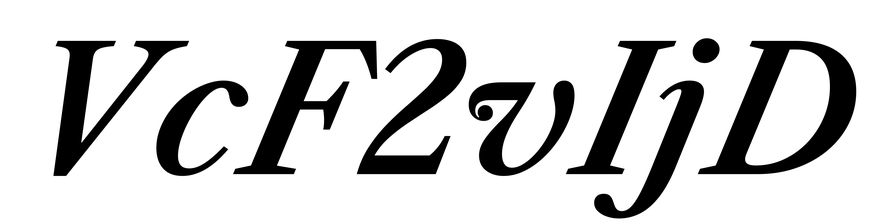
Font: LibreCaslonText-Italic_SemiBold_Italic